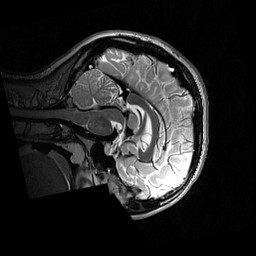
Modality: T2w
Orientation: sagittal
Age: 19
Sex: female
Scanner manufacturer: siemens
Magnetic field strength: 3 T
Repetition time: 3.2 s
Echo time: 0.566 s